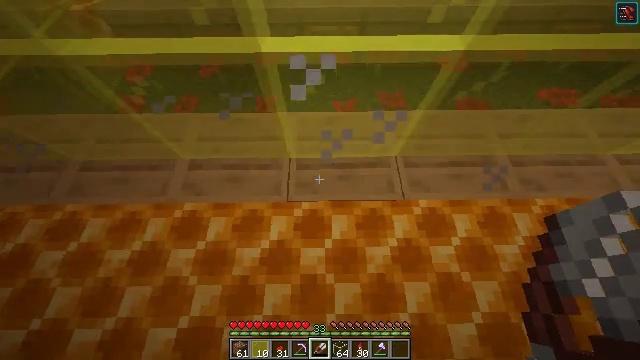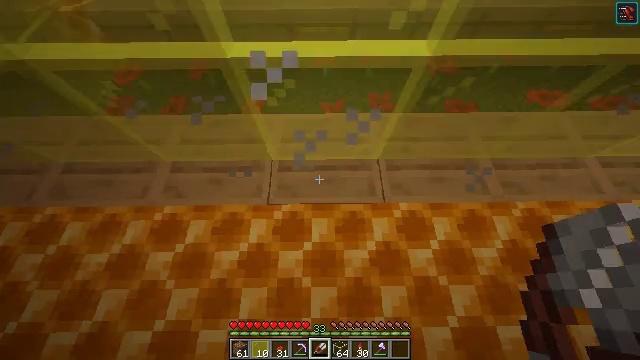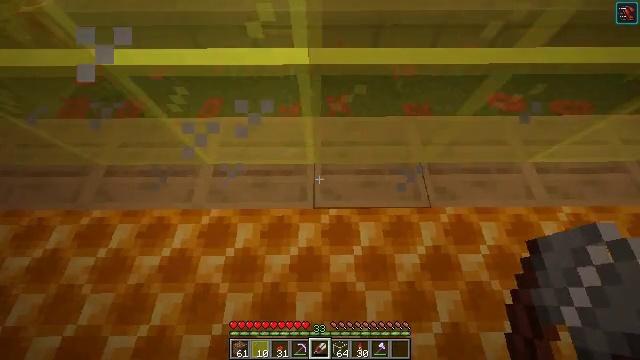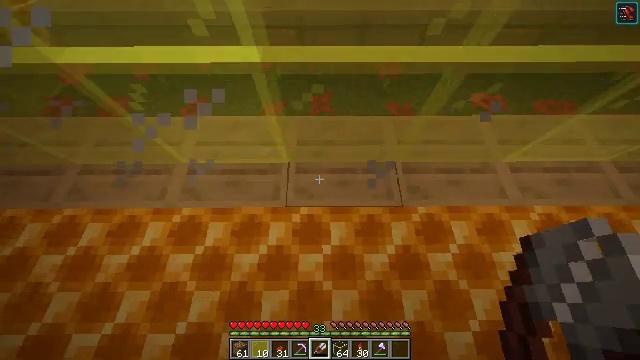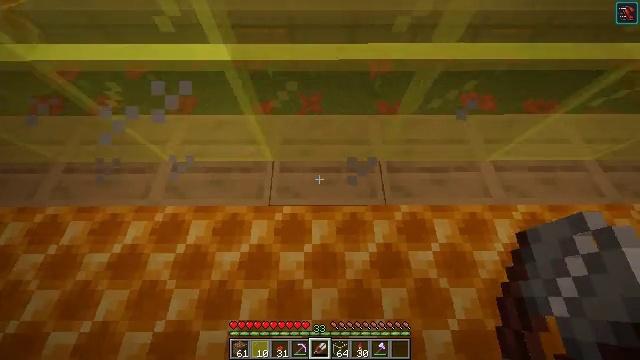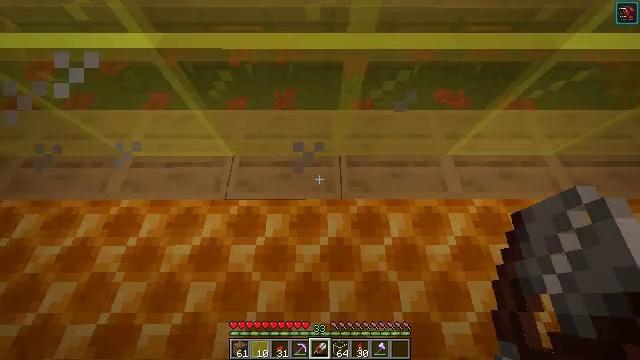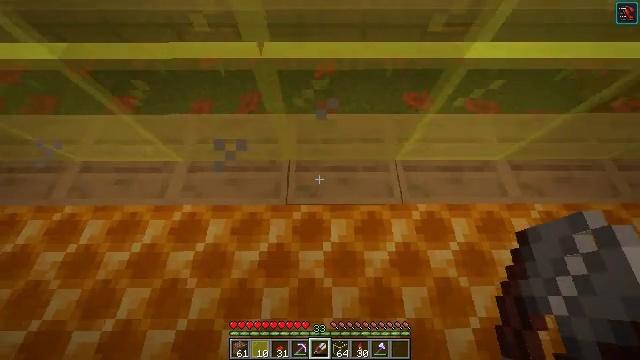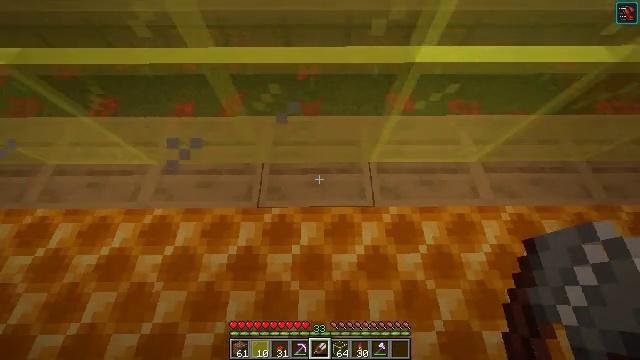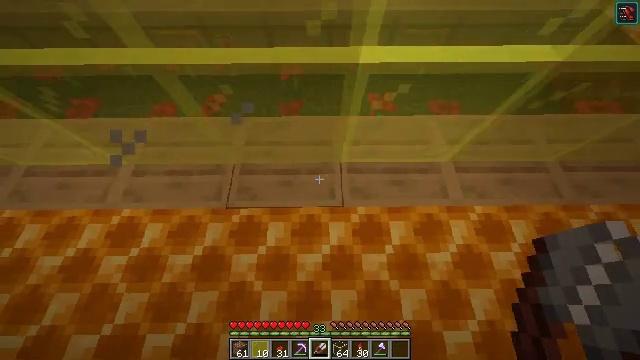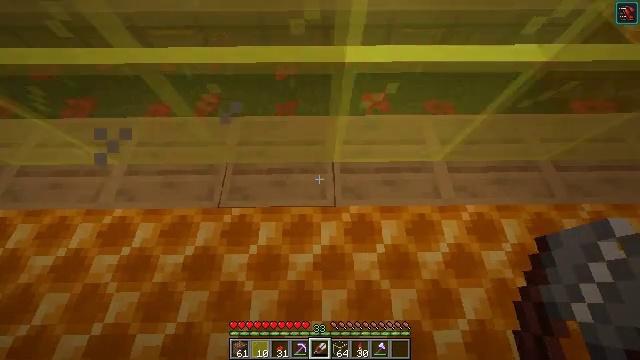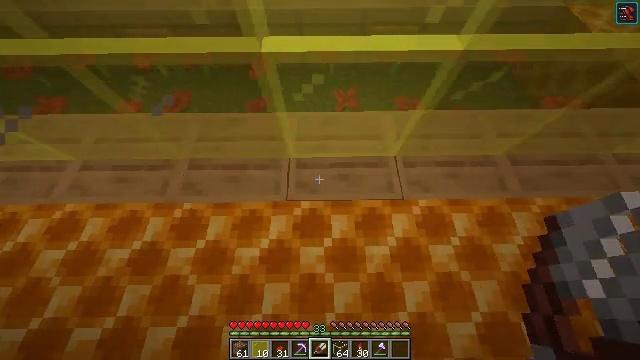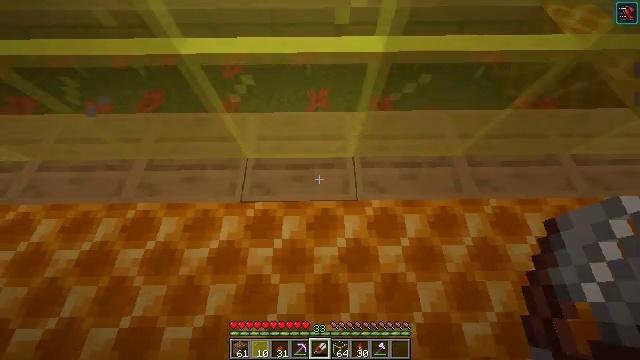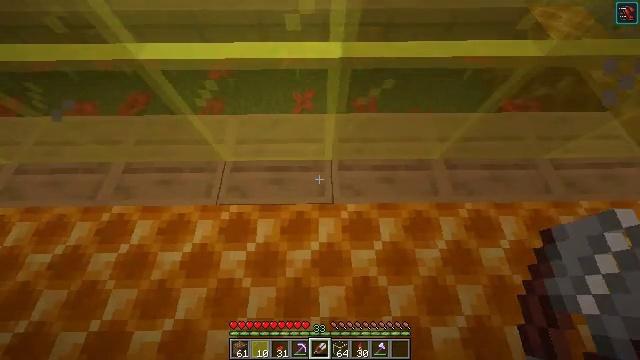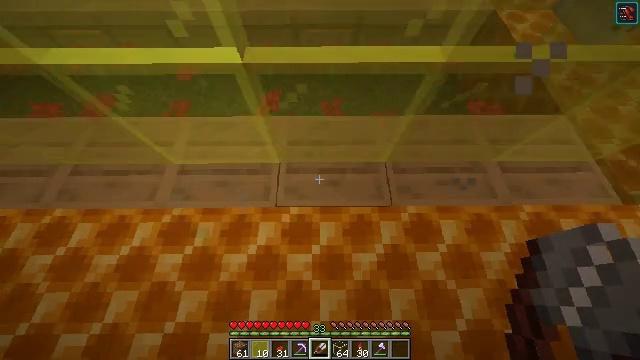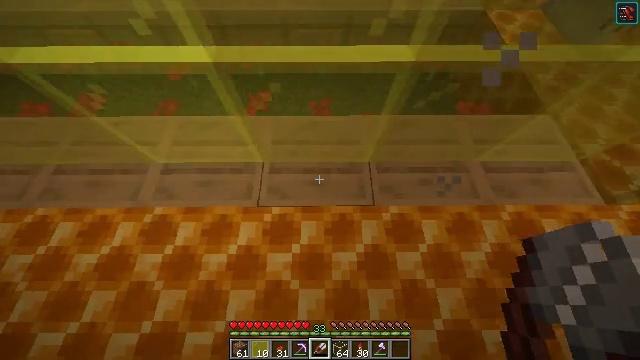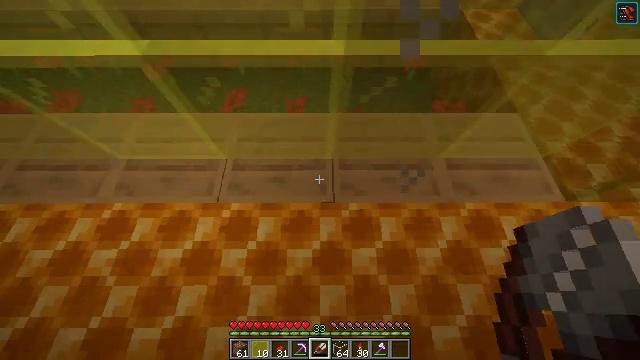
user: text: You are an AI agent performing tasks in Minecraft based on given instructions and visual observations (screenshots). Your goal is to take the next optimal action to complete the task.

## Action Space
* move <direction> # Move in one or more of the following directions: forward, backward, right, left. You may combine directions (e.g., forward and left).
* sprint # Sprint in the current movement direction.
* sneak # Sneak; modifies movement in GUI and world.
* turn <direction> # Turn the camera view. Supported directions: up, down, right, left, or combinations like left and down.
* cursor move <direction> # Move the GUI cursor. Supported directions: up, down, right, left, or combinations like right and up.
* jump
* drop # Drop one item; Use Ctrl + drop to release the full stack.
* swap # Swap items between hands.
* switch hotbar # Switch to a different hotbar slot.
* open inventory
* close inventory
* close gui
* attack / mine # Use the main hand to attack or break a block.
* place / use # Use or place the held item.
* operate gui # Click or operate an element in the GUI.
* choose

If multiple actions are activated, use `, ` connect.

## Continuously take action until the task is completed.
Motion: motion action
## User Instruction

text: Organize honeycombs in a 2x2 pattern to craft a honeycomb block.
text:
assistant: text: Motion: move right, use / place
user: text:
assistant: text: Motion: move right, use / place
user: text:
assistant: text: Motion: move right, use / place
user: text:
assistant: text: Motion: move right, use / place
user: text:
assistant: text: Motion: move right, use / place
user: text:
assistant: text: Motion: move right, use / place
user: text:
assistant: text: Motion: move right, use / place
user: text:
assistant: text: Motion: move right, use / place
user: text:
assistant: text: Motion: move right, use / place
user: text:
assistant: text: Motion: move right, use / place
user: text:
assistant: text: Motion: move right, use / place
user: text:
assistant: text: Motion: move right, use / place
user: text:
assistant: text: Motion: move right, use / place
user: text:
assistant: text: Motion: move right, use / place
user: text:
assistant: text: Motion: move right, use / place
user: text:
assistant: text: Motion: move right, use / place
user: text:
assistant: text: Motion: move right, use / place
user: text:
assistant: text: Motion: move right, use / place
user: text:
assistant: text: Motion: move right, use / place
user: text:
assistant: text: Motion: move right, use / place
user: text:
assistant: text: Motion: move right, use / place
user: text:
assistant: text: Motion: move right, use / place
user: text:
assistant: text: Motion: move right, use / place
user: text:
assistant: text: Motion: move right, use / place
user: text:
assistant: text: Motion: move right, use / place
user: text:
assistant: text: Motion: move right
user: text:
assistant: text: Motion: move forward and move right
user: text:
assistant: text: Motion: move forward and move right
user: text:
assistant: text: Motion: move forward and move right, turn left and up
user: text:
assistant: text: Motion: move forward and move right, turn left and up